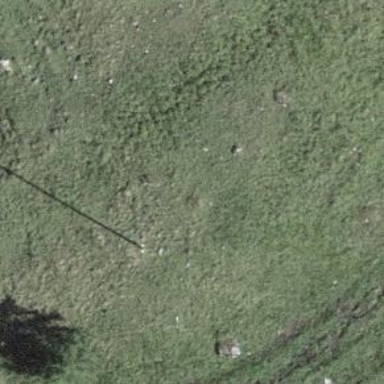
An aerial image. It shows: Utility pole in the area.